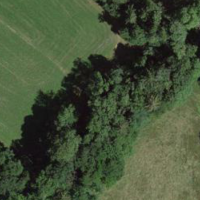
EUNIS habitat code: 41
Species observed at this site:
Geum rivale